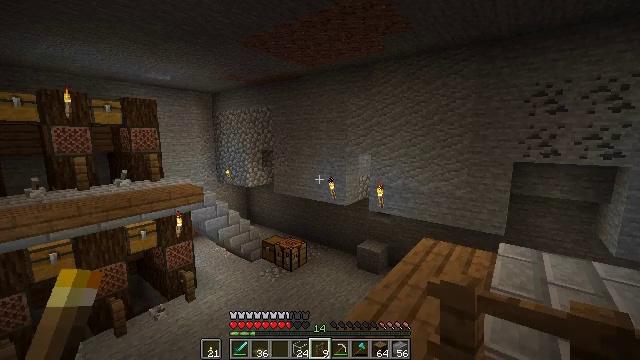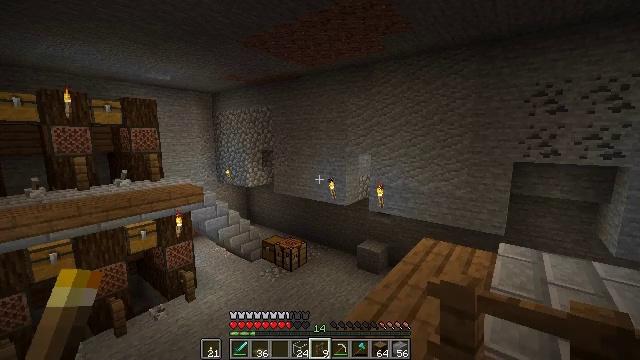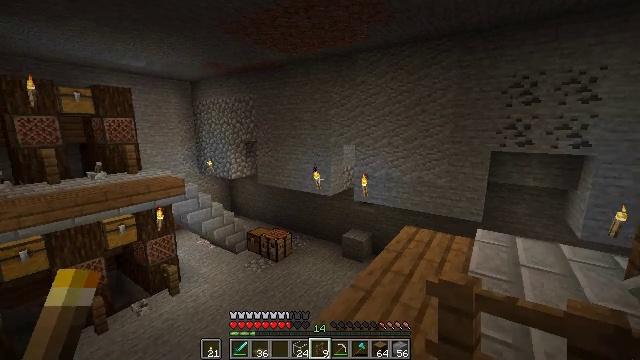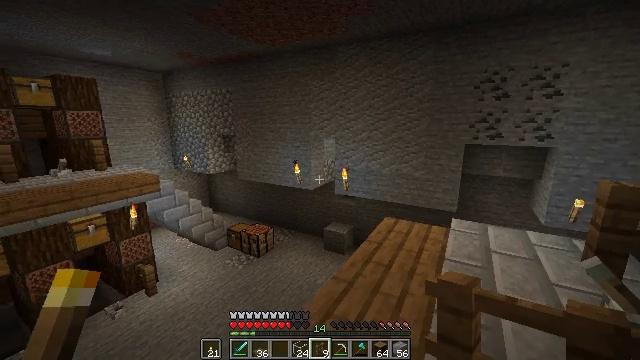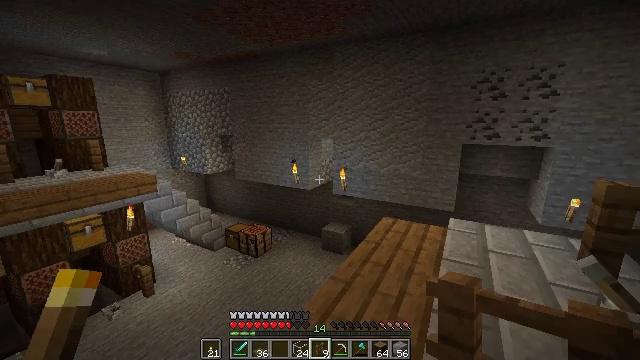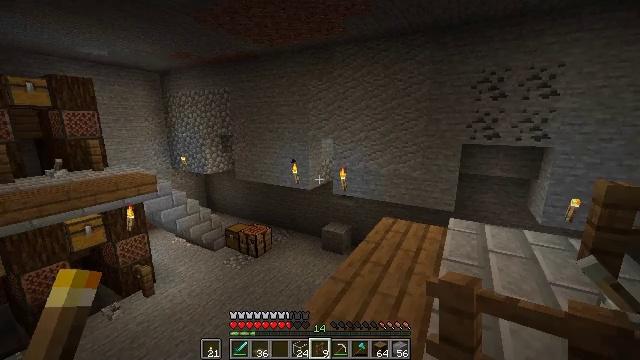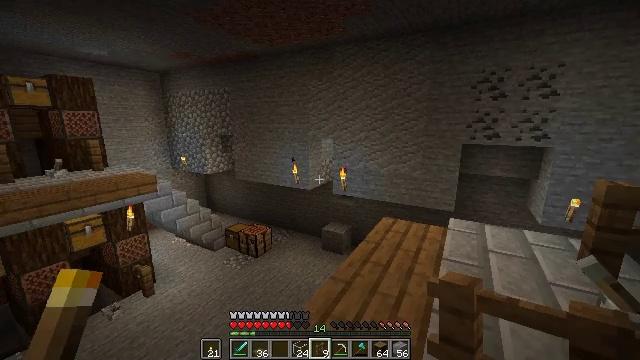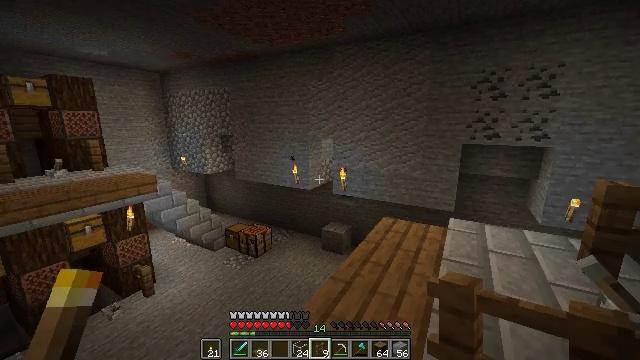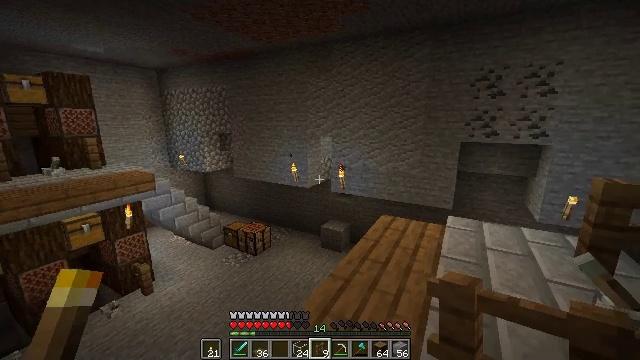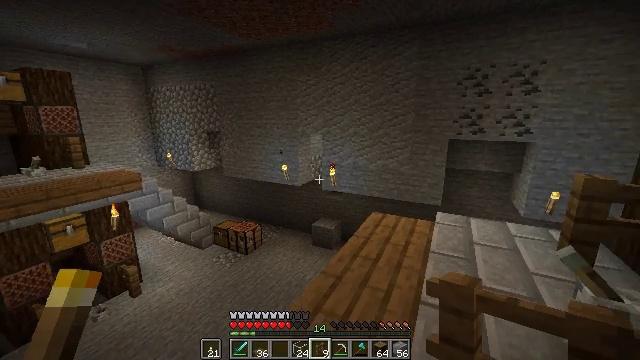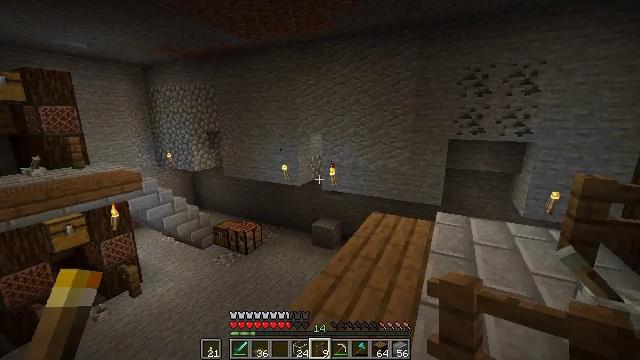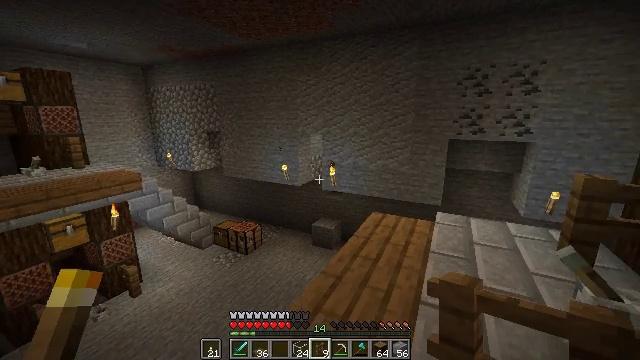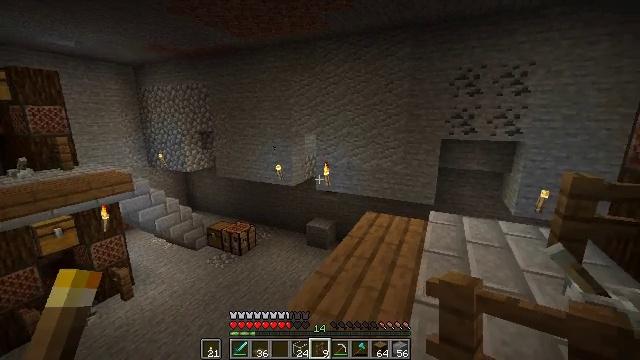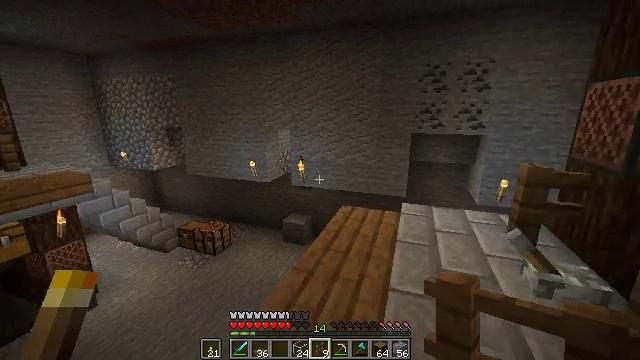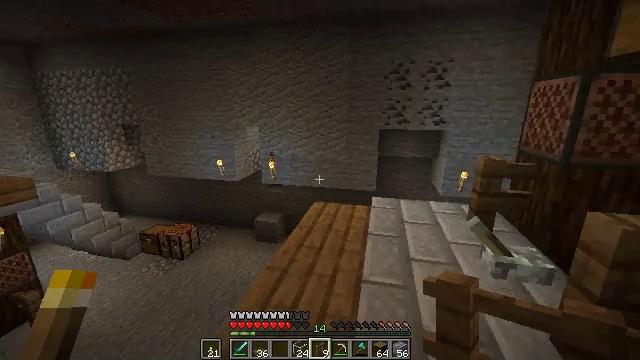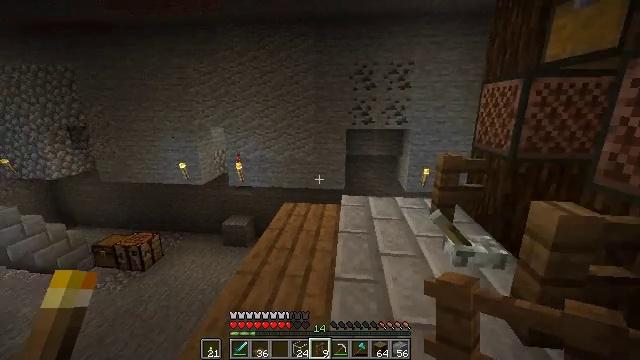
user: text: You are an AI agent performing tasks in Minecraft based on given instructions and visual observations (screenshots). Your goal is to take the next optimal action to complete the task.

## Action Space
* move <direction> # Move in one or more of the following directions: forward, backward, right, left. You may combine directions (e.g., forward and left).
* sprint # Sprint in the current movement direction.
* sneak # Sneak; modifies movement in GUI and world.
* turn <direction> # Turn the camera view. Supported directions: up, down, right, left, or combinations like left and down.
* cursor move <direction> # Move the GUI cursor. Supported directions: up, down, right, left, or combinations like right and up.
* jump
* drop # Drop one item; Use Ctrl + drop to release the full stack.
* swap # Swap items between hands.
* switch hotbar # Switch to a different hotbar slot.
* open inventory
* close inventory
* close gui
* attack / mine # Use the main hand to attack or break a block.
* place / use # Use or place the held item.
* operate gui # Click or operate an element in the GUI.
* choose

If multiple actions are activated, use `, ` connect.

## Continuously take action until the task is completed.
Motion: motion action
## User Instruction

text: Create spruce stairs using a crafting table.
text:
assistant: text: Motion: no_op
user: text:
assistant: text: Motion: turn right and down
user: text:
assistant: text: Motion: turn right and down
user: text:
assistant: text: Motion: no_op
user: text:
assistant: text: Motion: no_op
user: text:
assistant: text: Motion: no_op
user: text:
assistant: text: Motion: no_op
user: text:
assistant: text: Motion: no_op
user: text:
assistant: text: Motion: turn right
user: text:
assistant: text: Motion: no_op
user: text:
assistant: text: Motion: no_op
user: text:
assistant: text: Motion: turn right
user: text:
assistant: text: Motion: turn right and down
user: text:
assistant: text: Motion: turn right
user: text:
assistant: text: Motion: turn right
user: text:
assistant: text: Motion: turn right
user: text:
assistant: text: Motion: turn right and up
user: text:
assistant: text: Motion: turn right
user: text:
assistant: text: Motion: turn right
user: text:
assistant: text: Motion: turn right and up
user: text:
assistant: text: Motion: turn right and up
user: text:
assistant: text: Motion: no_op
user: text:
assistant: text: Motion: no_op
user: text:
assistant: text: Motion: no_op
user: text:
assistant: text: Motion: move forward and move left
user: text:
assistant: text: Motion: move forward and move left
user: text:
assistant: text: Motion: move forward and move left, turn right and up
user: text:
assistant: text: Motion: move forward and move left, turn right and up
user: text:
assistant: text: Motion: move forward and move left, turn right and up
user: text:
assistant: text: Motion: move forward and move left, turn right and up